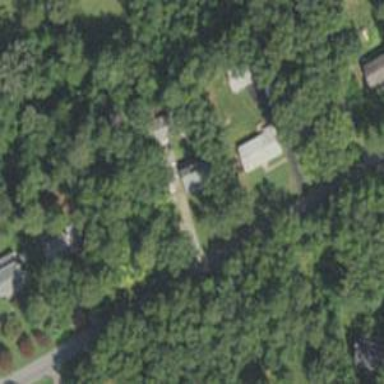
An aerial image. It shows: Driveway.